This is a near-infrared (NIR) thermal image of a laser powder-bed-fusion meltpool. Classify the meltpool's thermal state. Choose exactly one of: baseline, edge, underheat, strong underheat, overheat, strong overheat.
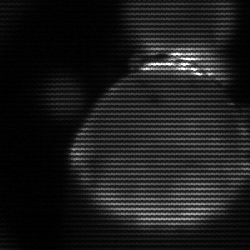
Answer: edge